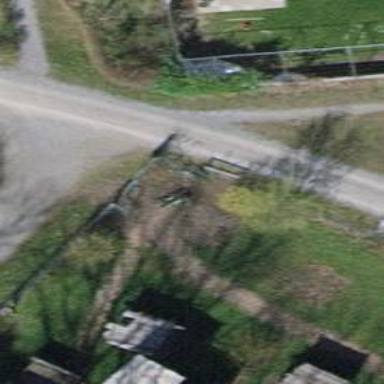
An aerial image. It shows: Swing gate barrier.